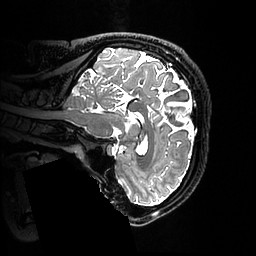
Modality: T2w
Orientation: sagittal
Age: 21
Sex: female
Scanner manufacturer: ge
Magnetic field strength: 3 T
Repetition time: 3.202 s
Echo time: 0.05917 s